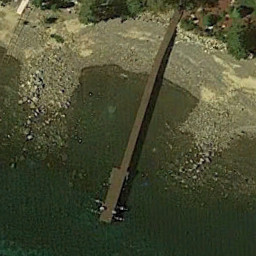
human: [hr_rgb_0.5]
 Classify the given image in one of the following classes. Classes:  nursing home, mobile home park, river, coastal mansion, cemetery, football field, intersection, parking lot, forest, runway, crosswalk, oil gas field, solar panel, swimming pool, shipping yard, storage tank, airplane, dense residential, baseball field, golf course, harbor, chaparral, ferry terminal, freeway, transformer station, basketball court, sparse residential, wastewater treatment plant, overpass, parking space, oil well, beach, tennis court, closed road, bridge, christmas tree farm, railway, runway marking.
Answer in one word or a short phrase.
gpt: ferry terminal